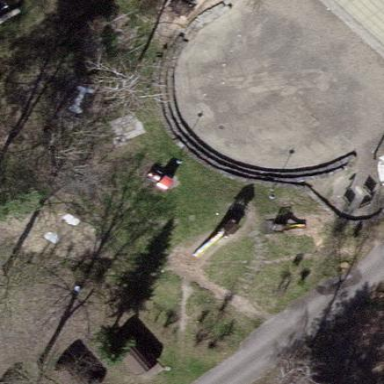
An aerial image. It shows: Playground area for leisure activities on the land.